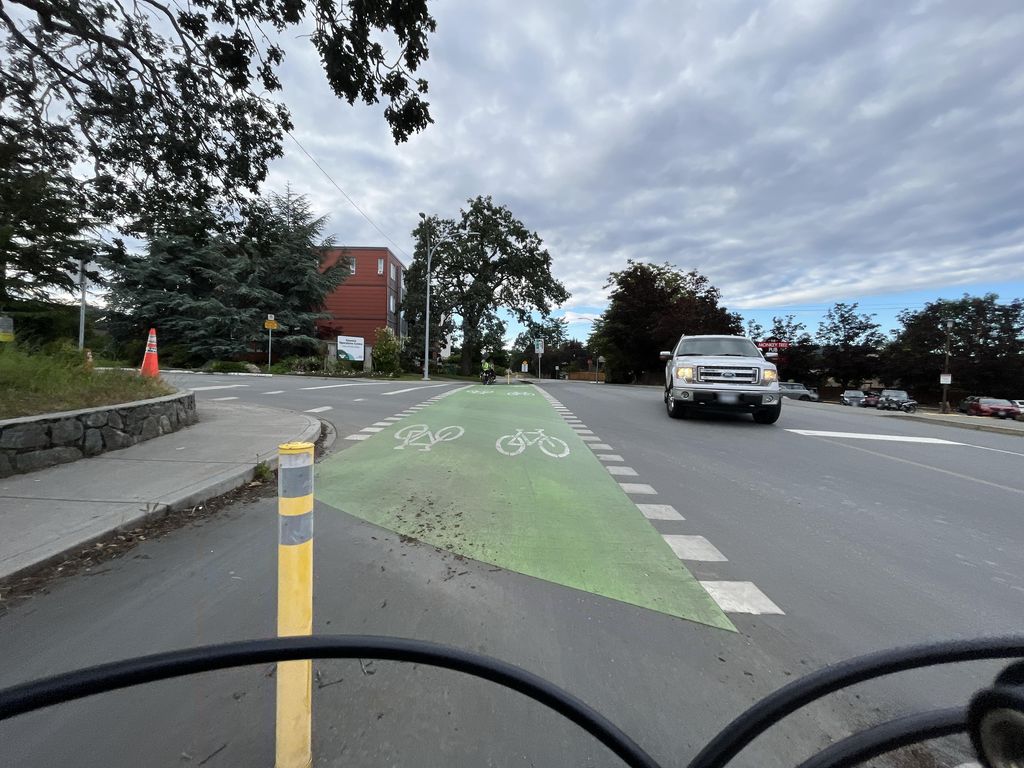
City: victoria